Question: I need to display a memory dump for a technical application. Each Byte (Cell) should be defined via a DataTemplate to show additional information (highlight via setting Background color, individual Tooltip etc). I made the following attempt:
'''
<DataTemplate x:Key="HexNumberTemplate">
<Grid>
[...]
<TextBlock>
<TextBlock.Text>
<Binding Path="Cell[0].Value">
<Binding.Converter>
[...]
</Binding.Converter>
</Binding>
</TextBlock.Text>
</TextBlock>
</Grid>
</DataTemplate>
'''
The final result should look like this:

My problem is the fix coded Binding path. 'Cell' is a list of objects that holds all necessary information to display the cell. Using this approach, I need to define 16 times the same DataTemplate with Cell[0] to Cell[15]. I definitely want to avoid this!
I read an approach defining the DataTemplate in source code where I assemble the XAML in a string and call Markup.XamlReader.Load(). But here I lose the comfort of the Visual Studio IDE.
Is it possible to define the DataTemplate in XAML and make the indexer of the Cell-Object a parameter?
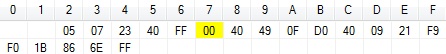
Answer: You should do like you have read: create templates dynamically, by loading them with XamlReader. In order to have comfort of XAML editor, you can define your template in a separate xaml file like this:
'''
<DataTemplate
xmlns="http://schemas.microsoft.com/winfx/2006/xaml/presentation"
xmlns:x="http://schemas.microsoft.com/winfx/2006/xaml">
<Grid DataContext="{Binding Current_Cell}">
<!--Your template controls goes here.-->
</Grid>
</DataTemplate>
'''
Then set type of this file to Resource, and load it into string and simply replace Current_Cell with each individual cell numbers before you load template from string when you construct your view.
By setting DataContext of Grid you help yourself to use other binding inside the template (context is already set to the current cell, and you don't need to replace it everywhere).
I was in a the same situation recently, only difference was, that my grid had totally dynamic columns (loaded from server), so I didn't even have the opportunity to create 16 templates :)